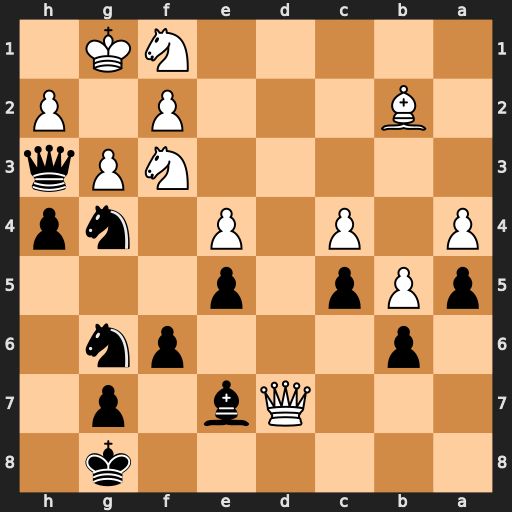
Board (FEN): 6k1/3Qb1p1/1p3pn1/pPp1p3/P1P1P1np/5NPq/1B3P1P/5NK1
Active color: b
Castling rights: -
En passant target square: -
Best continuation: Nf4 gxf4 Qxf3